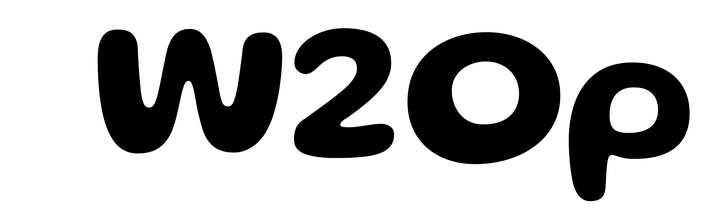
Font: Gluten_SemiBold